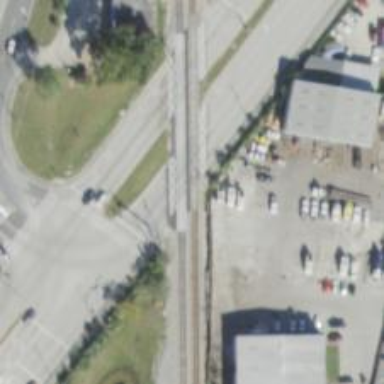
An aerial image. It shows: Railway crossing.